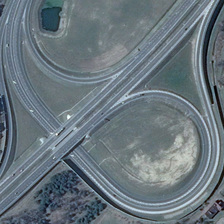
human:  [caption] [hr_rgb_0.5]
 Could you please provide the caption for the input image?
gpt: some green trees are near a viaduct with several cars .

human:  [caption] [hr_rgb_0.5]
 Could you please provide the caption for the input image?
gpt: some green trees are near a viaduct with several cars .

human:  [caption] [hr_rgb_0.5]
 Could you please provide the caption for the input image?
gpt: some green trees are near a viaduct with several cars .

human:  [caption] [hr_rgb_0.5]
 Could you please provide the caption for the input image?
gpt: some green trees are near a viaduct with several cars .

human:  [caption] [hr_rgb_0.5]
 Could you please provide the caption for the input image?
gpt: some green trees are near a viaduct with several cars .